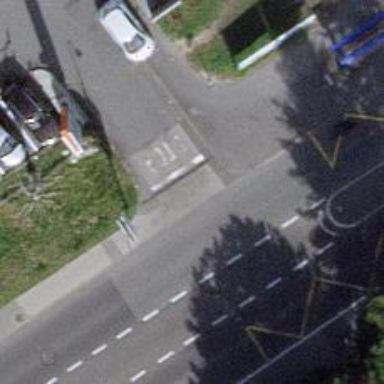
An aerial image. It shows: Unmarked road crossing.